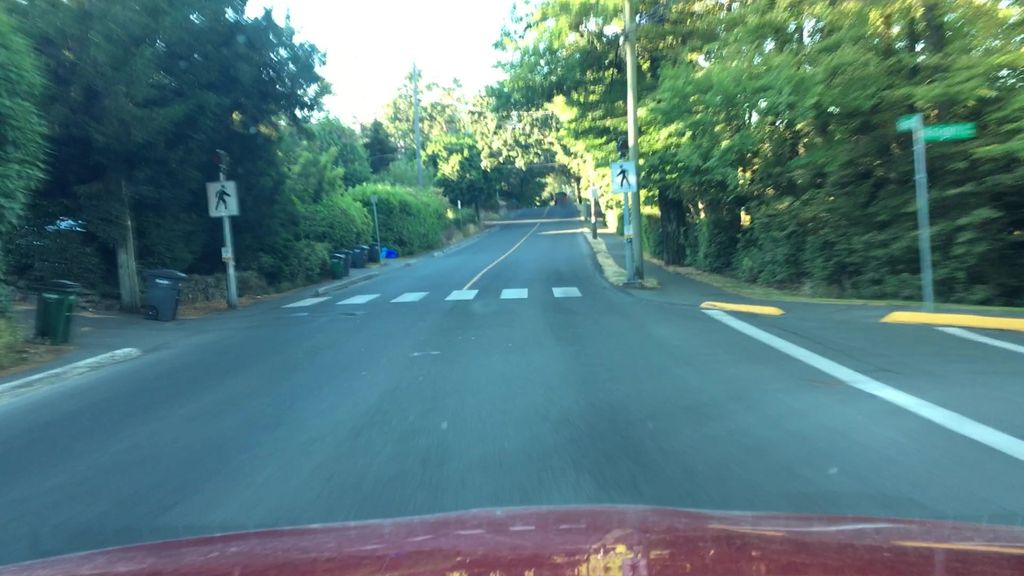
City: victoria